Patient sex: M
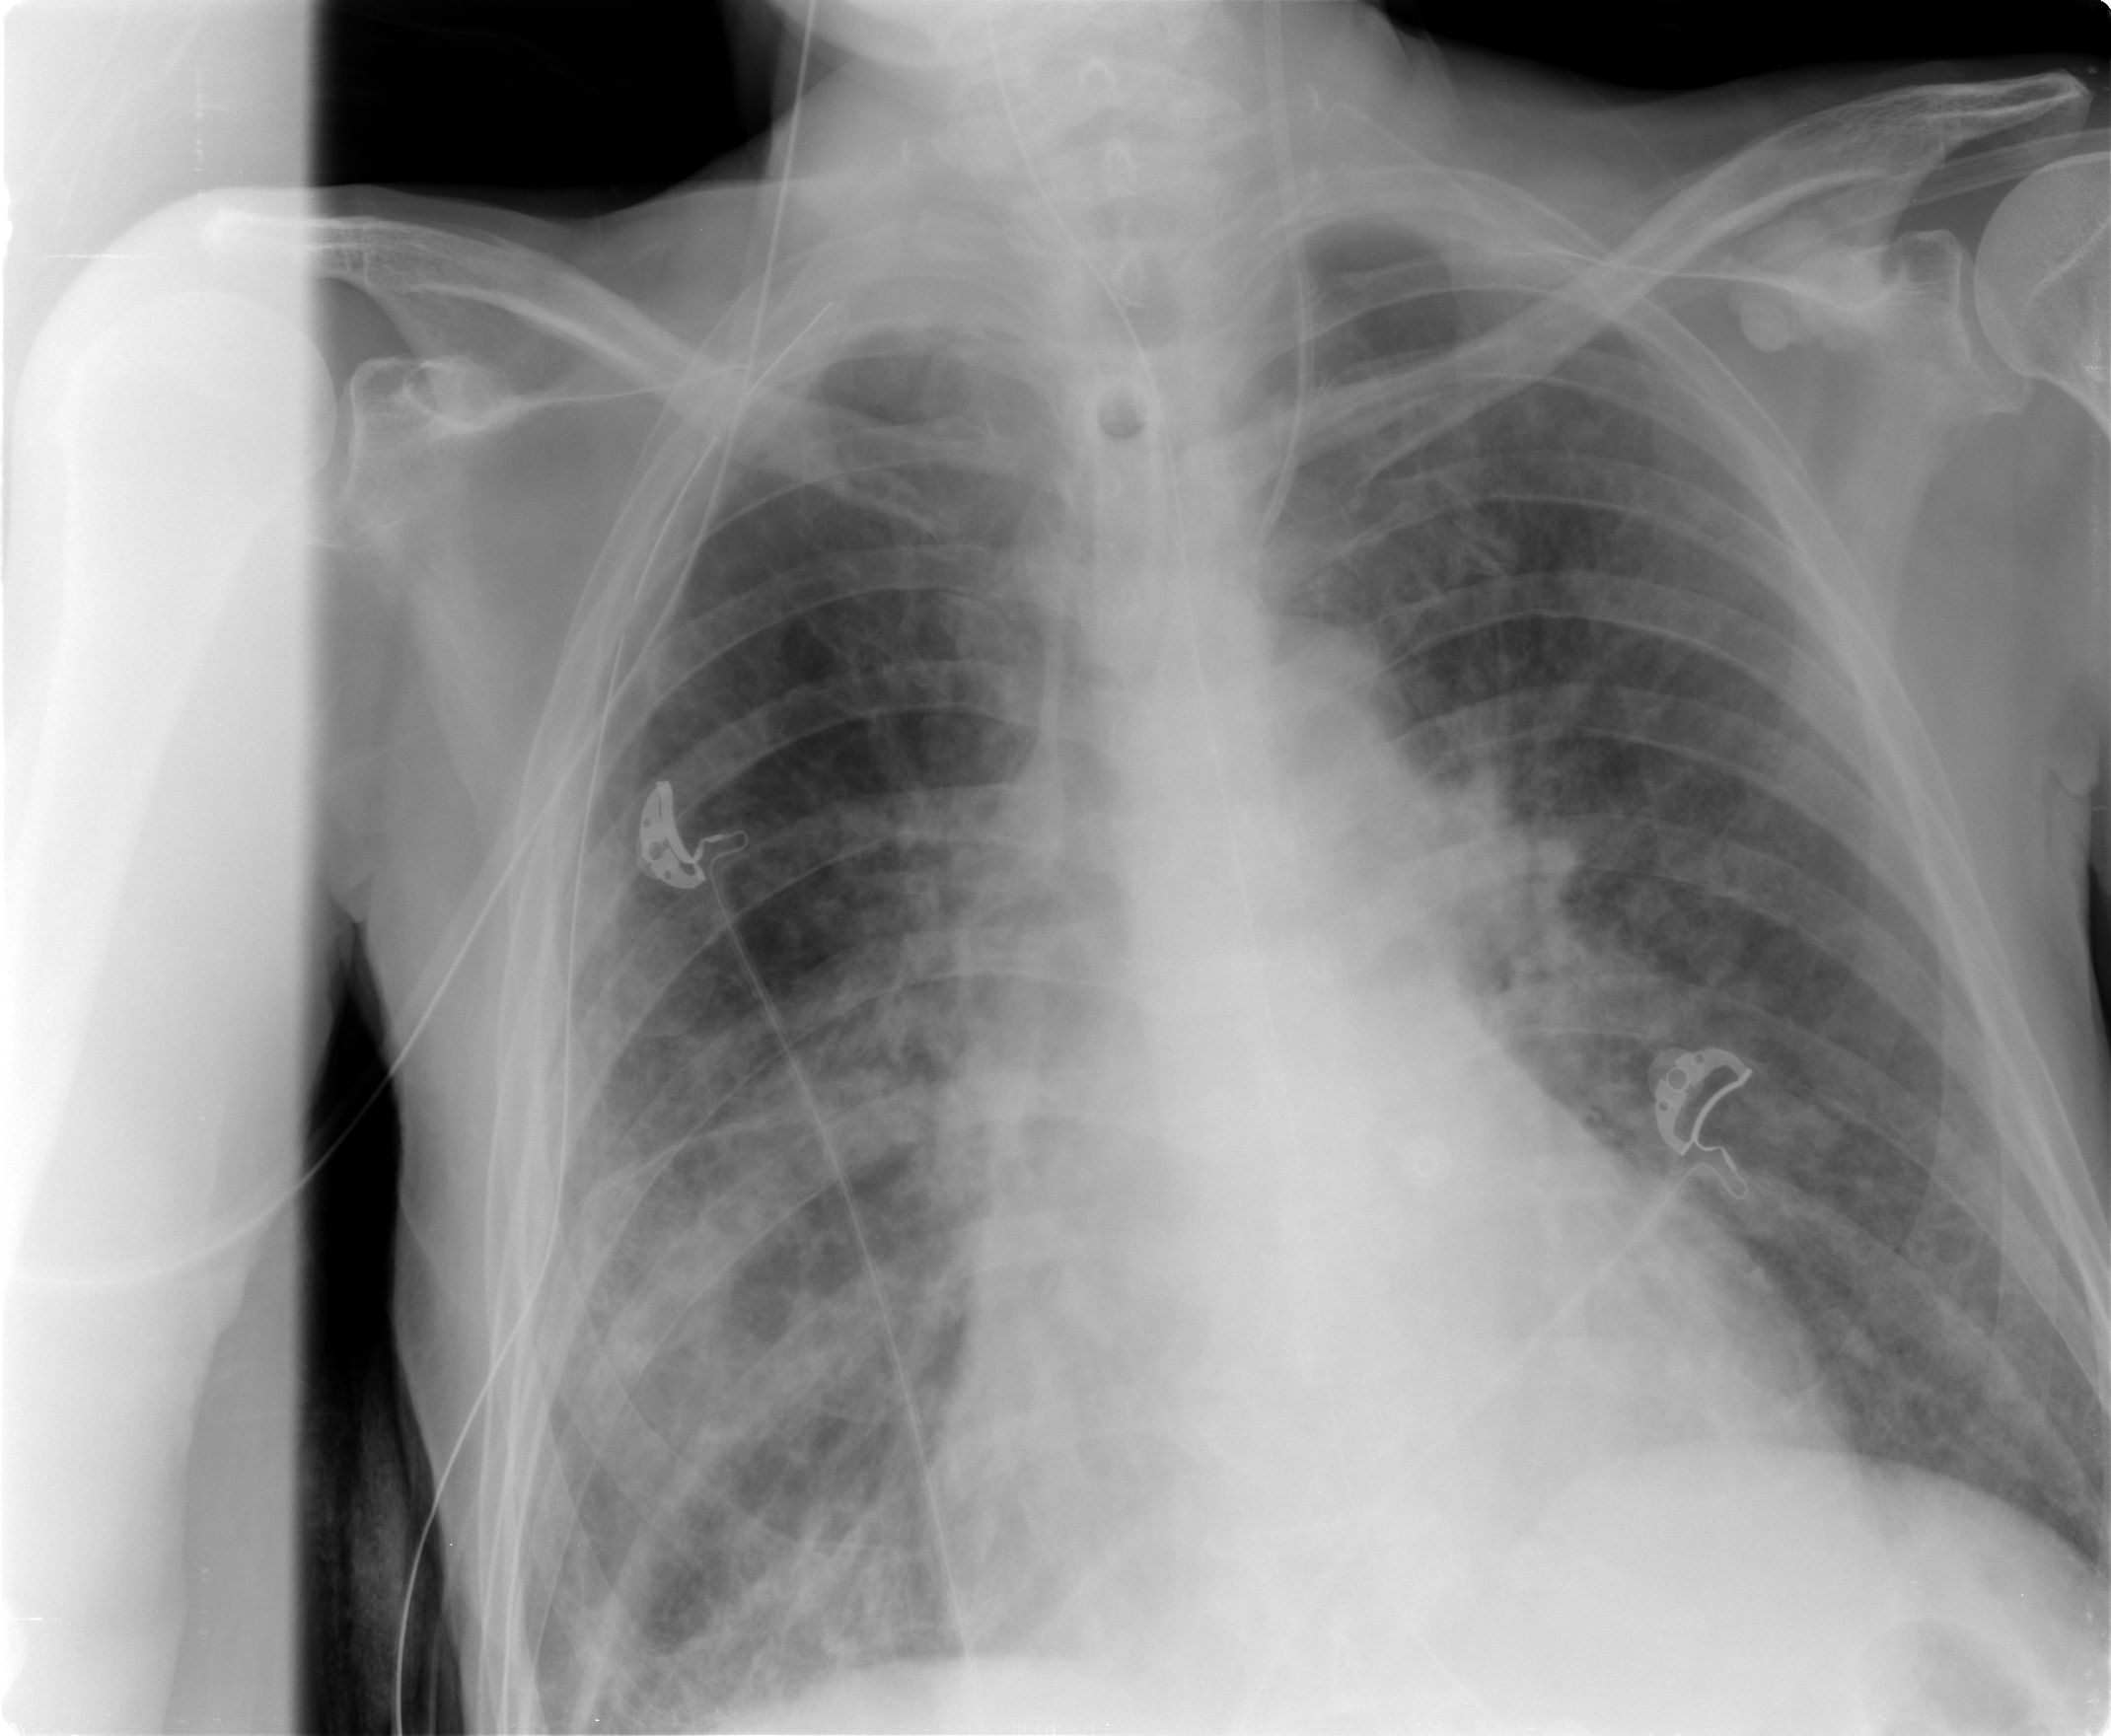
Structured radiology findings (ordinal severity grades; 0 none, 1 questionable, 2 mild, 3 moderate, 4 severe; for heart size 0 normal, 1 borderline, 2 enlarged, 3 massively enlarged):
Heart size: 0
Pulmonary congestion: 2
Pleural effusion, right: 1
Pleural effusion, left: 0
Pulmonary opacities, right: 3
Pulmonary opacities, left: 2
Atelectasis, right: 2
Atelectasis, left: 0